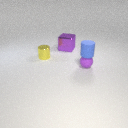
small purple rubber sphere to the right of small yellow metal cylinder